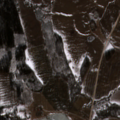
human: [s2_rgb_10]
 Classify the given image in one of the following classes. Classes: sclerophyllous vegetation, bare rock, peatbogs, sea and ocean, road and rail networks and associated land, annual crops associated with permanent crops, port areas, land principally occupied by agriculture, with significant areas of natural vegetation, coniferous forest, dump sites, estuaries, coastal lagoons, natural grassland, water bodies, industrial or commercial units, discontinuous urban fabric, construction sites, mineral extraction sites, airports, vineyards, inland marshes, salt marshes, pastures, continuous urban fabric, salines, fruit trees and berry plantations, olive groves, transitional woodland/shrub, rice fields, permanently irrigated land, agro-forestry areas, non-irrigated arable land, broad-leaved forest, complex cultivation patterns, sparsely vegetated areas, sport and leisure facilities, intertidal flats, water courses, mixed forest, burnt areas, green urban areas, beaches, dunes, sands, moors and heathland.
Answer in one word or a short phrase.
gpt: non-irrigated arable land, complex cultivation patterns, land principally occupied by agriculture, with significant areas of natural vegetation, mixed forest